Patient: sex F, age 26
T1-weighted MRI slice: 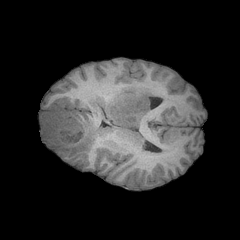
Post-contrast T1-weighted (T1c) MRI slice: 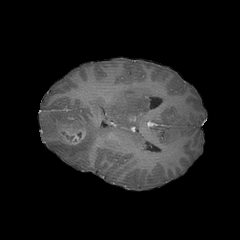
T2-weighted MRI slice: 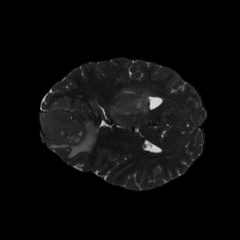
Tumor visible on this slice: yes
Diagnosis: Glioblastoma, IDH-wildtype
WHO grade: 4